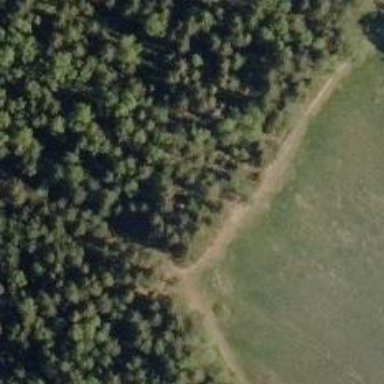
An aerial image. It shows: Path.